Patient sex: M
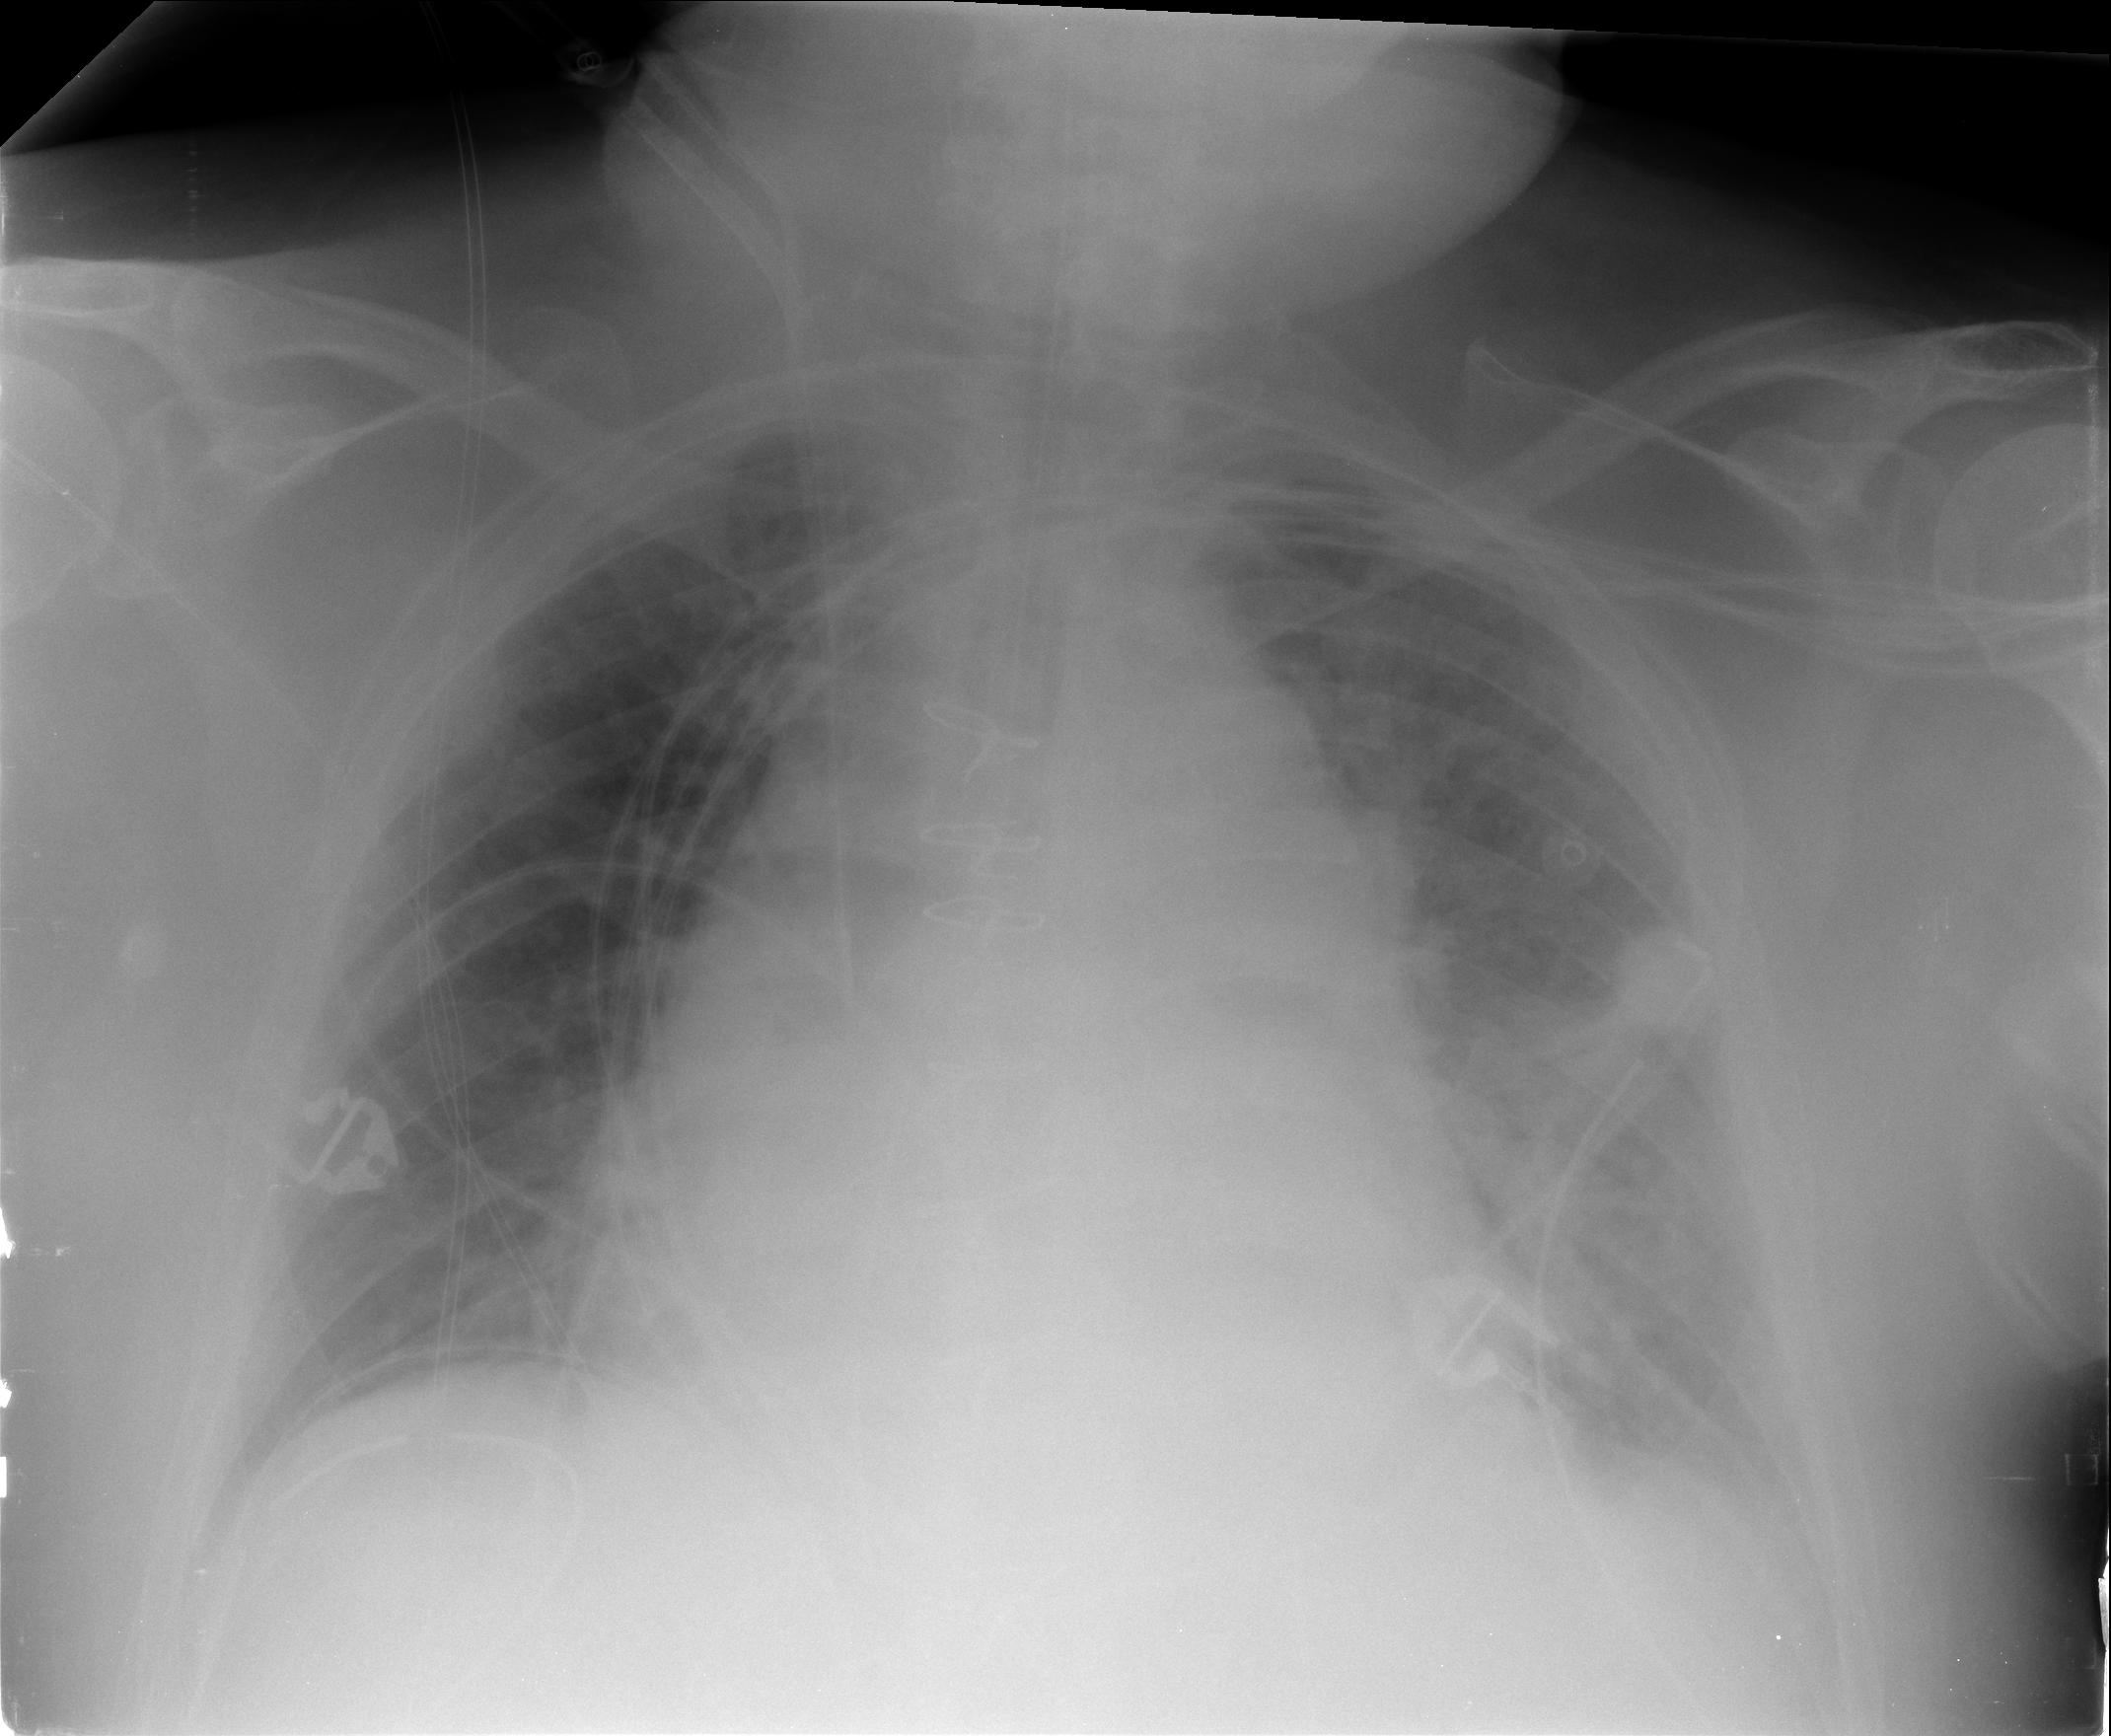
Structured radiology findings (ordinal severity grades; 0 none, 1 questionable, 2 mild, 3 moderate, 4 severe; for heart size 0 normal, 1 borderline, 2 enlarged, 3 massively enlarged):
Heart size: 2
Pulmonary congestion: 0
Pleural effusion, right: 0
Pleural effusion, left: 2
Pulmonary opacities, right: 0
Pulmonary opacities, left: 2
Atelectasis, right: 0
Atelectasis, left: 2